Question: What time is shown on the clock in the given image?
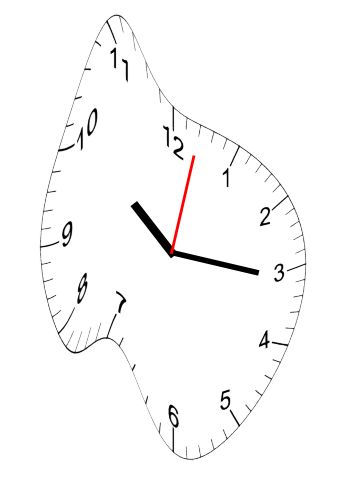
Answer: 10:16:02